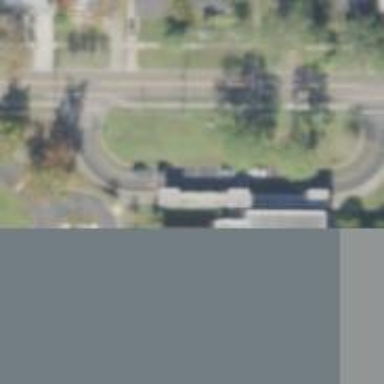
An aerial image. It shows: Marked crossing on footway.